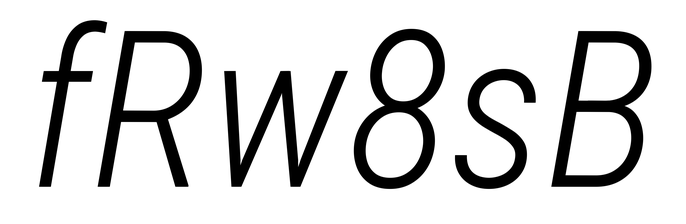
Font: Roboto-Italic_Condensed_Light_Italic